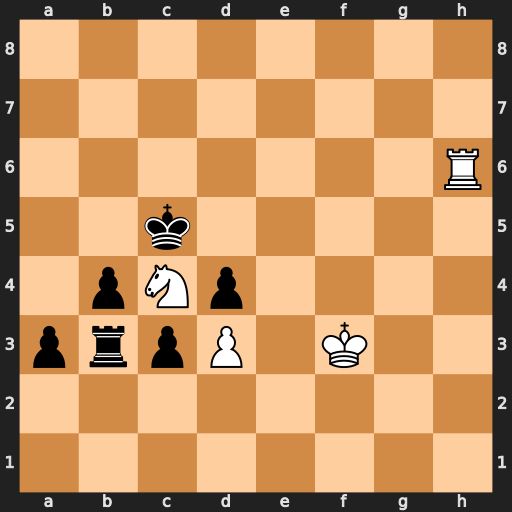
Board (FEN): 8/8/7R/2k5/1pNp4/prpP1K2/8/8
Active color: w
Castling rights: -
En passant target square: -
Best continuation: Rh5+ Kc6 Na5+ Kb6 Nxb3